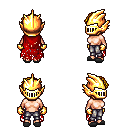
a pixel art fantasy rpg character, female body template, human, light skin, red tattered cape, metal pants, blonde curly afro hairstyle, gold helm, gold gloves, gray slippers, four views (front, back, left, right), 2x2 character sprite sheet, small pixel art, hard edges, no anti-aliasing